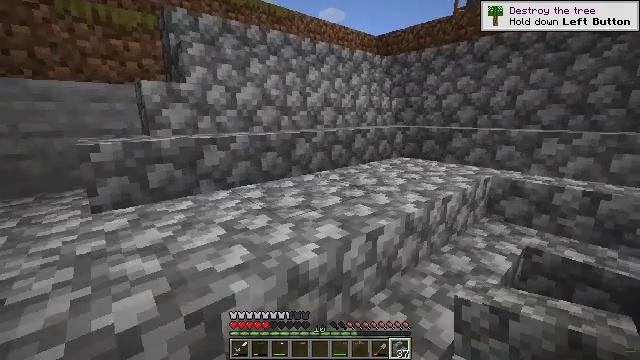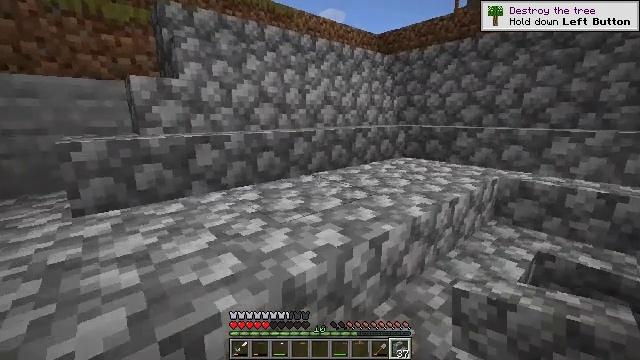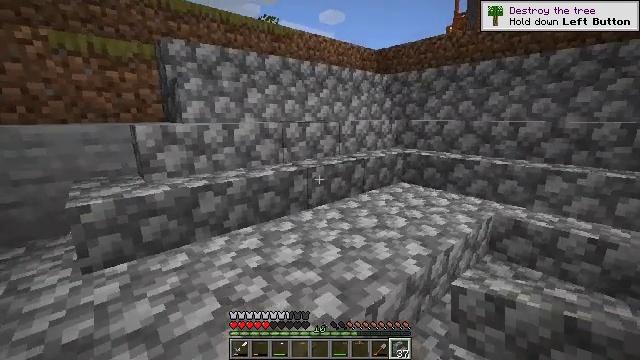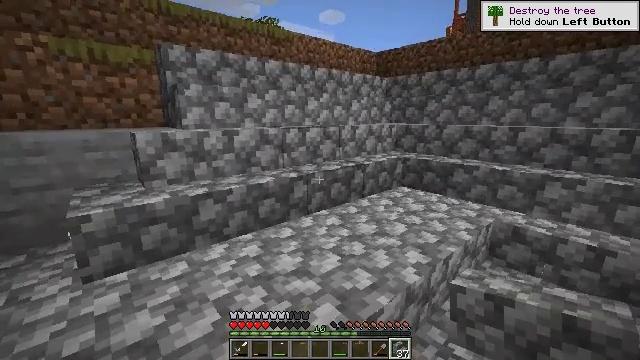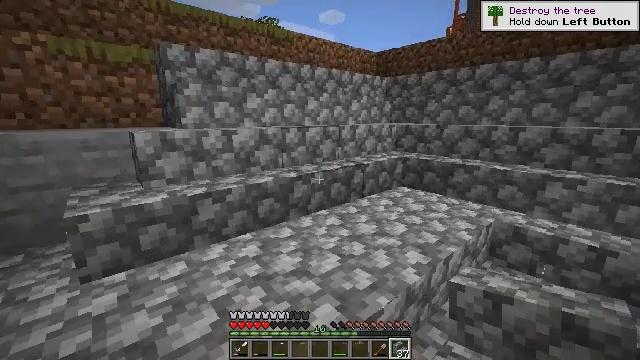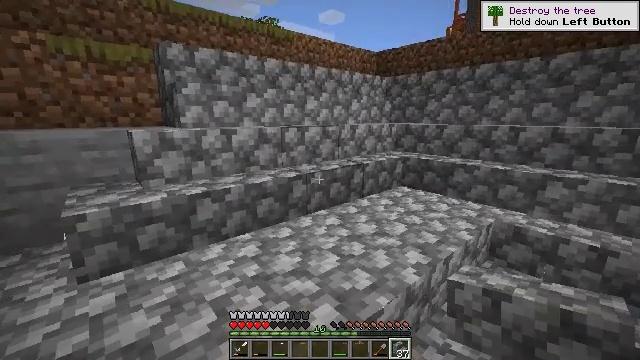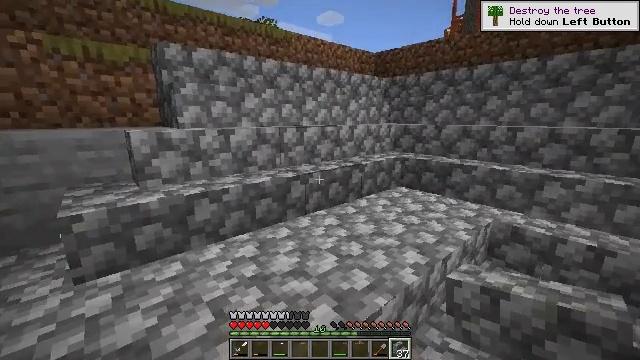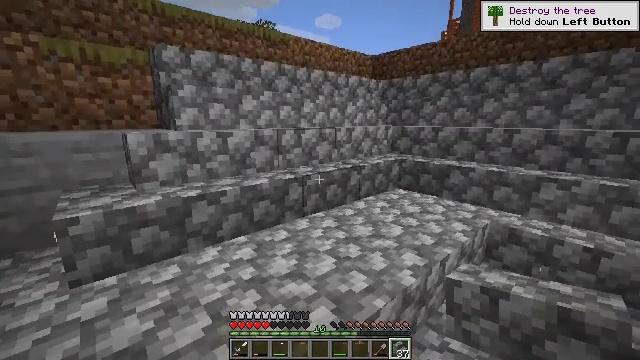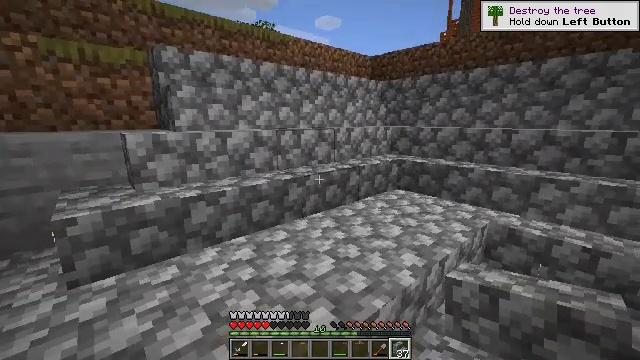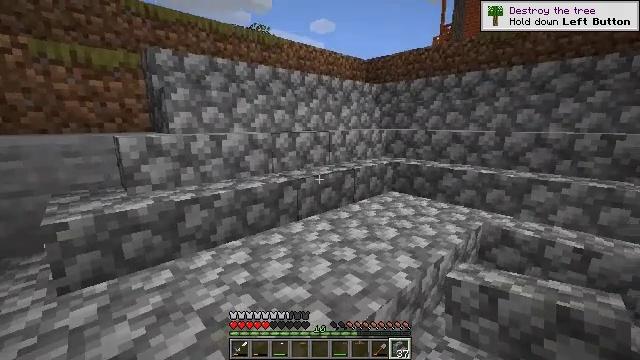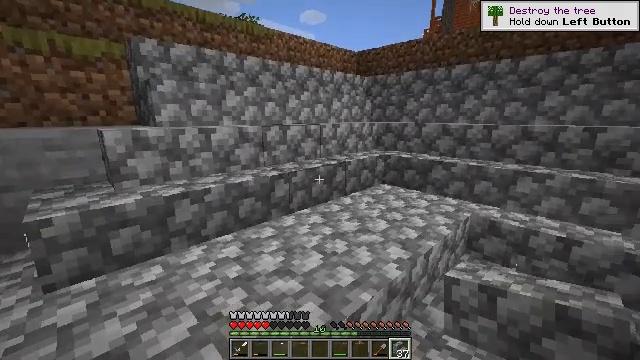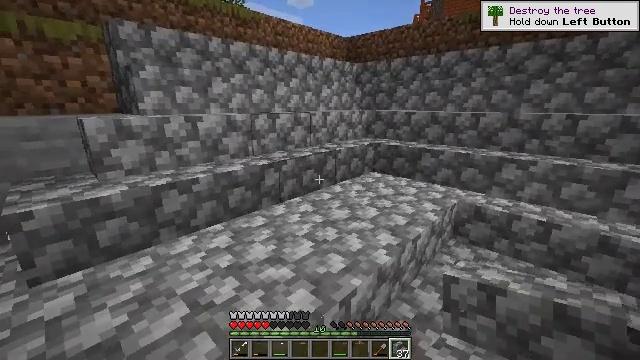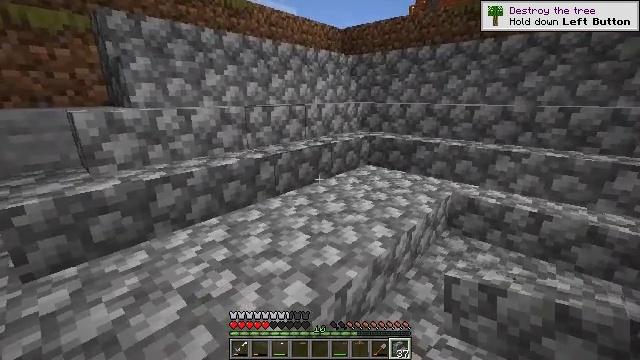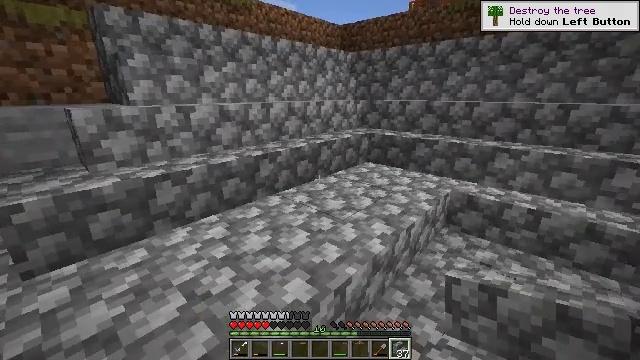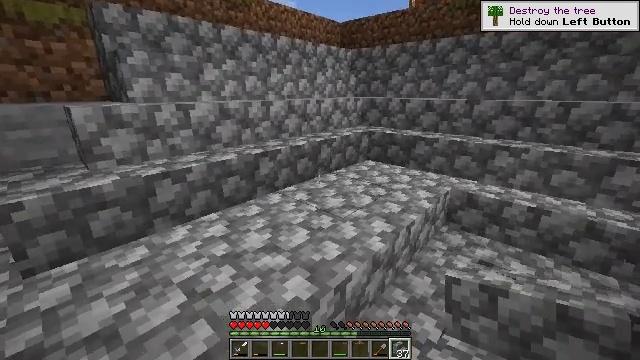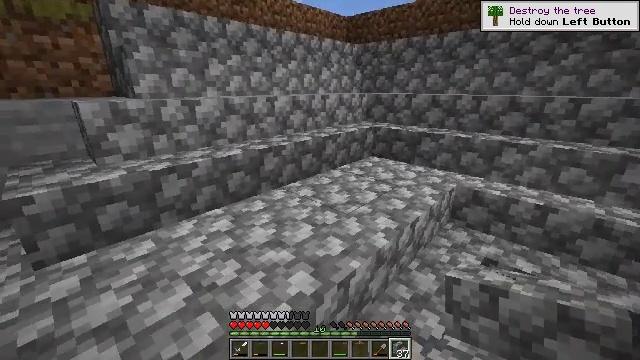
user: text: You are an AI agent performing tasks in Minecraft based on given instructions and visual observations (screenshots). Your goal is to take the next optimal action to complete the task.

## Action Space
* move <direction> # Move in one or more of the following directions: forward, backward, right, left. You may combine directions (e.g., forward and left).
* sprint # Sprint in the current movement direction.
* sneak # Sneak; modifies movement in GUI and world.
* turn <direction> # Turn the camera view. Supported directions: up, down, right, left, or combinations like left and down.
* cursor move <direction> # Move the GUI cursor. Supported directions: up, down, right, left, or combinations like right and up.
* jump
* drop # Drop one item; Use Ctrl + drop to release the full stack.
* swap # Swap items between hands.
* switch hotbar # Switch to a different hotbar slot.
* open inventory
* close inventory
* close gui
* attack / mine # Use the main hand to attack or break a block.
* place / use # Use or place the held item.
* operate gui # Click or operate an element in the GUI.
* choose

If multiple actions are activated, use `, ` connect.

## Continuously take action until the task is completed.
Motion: motion action
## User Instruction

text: Mine the cobblestone stairs.
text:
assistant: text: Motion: no_op
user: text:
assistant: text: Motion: no_op
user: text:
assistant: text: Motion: no_op
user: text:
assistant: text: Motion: no_op
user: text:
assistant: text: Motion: no_op
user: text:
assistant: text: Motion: no_op
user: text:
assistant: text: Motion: no_op
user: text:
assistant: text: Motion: no_op
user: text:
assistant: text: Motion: turn right
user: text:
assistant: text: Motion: turn right and down
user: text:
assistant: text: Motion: turn right and down
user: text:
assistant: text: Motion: turn right and down
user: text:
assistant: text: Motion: no_op
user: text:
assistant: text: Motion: no_op
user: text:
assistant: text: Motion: turn left
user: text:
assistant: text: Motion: no_op
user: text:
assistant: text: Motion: turn left and down
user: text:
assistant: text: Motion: turn left
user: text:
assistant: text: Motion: turn left
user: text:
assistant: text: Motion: turn left and up
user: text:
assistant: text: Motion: turn left and up
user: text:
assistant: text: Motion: no_op
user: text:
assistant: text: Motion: no_op
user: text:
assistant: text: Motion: no_op
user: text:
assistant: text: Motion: no_op
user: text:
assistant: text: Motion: turn left and up
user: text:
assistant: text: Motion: turn left and up, switch to hotbar 2
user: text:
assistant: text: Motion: turn left and up, switch to hotbar 2
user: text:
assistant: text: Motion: turn left and up, switch to hotbar 2
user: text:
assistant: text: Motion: switch to hotbar 2